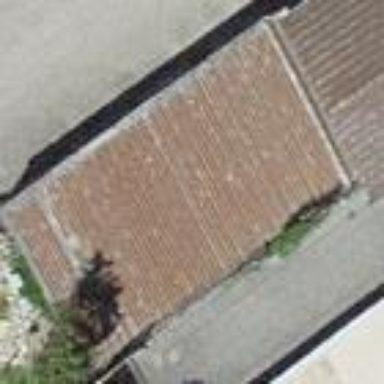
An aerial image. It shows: Garage building.